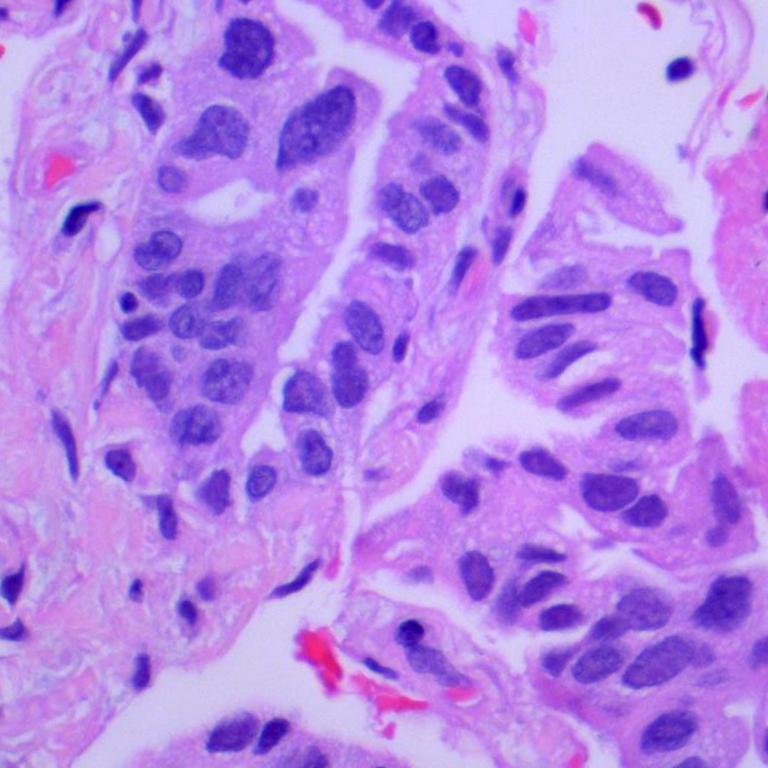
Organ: lung
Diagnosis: adenocarcinomas